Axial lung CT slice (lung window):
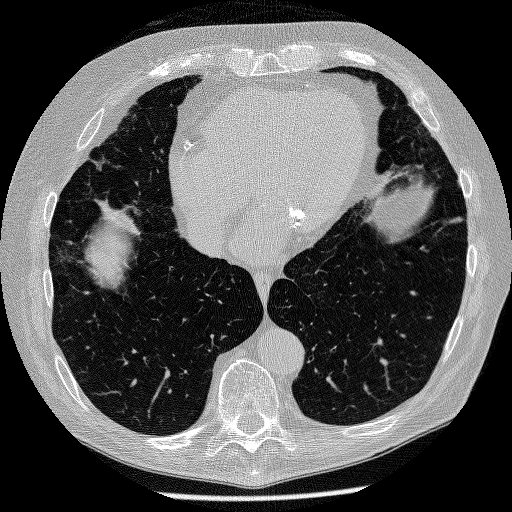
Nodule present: yes
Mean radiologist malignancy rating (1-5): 3